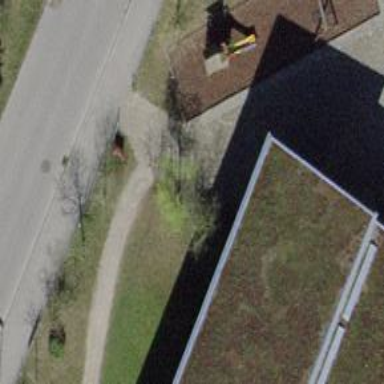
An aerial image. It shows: School.